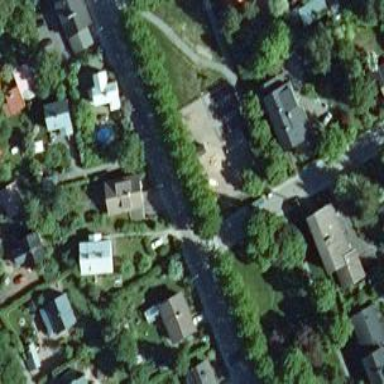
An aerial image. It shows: Marked asphalt cycleway with crossing.